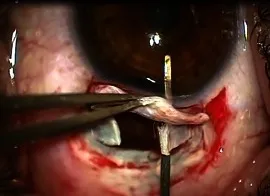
Fig. 5Separating the tumor from the sclera.
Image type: medical_photograph (other_medical_photograph)